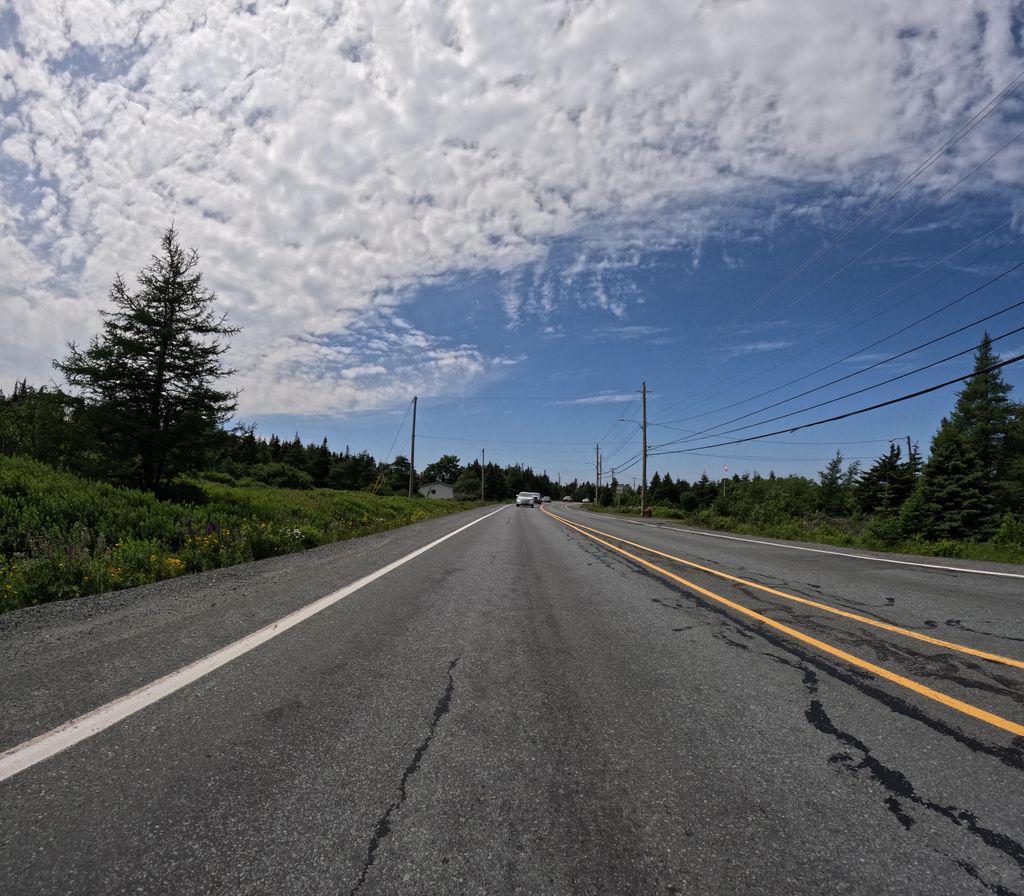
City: st_johns